Current action and preconditions to check: trajectory_clear

Your task: For each precondition in the list above, predict whether it will hold at this action.

Consider the current scene as observed from the mobile robot's camera, and analyze the predicted future states of all dynamic agents (e.g., people, animals, vehicles, or any moving entities) within the NEXT SECOND.

IMPORTANT: Only answer "very likely" if you are absolutely certain—based on strong, clear evidence—that a dynamic agent will violate the precondition in the predicted future state. Do NOT answer "very likely" for unlikely, ambiguous, or low-probability risks.

Ask yourself for each precondition: Is there a high probability, with clear and convincing evidence, that the predicted future states of any dynamic agent will interfere with the predicted future state of the currently executing action within the NEXT SECOND, causing that precondition to fail?

Assess the risk level based on these predictions. Use "likely" or "very likely" if motions create a clear risk of interference.

Use "neutral" or "improbable" if agents are nearby but their predicted paths are clearly diverging or non-conflicting.

Failure Risk Categories: "very improbable", "improbable", "neutral", "likely", "very likely"

Answer Format: Output ONLY the probability_of_failure value from these categories: "very improbable", "improbable", "neutral", "likely", "very likely"

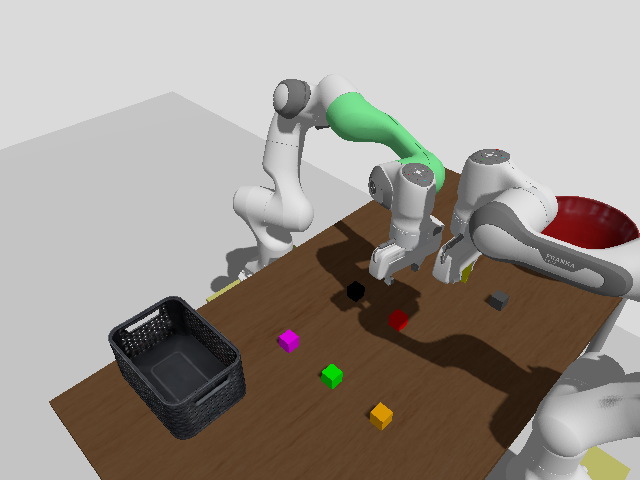

Answer: likely